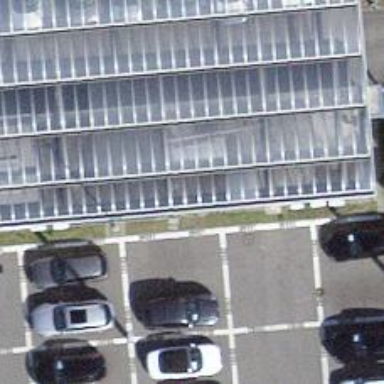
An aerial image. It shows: Car rental service.